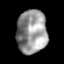
Tissue: prostate
Cell type: Epithelial cells
Senescence score: 0.3559
Nuclear area (px): 1285
Mean DAPI intensity: 151.202